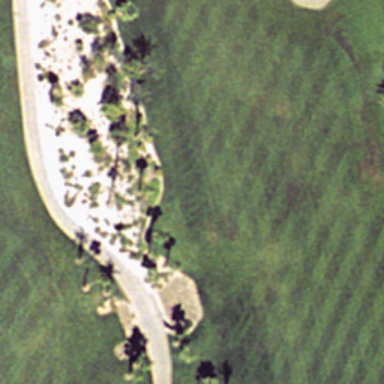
This is a part of a golf course with green turfs and some bunkers and trees .